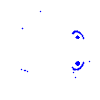
Particle: electron